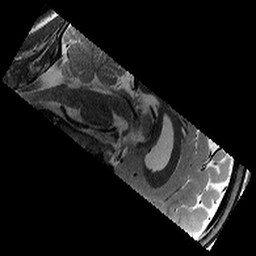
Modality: T2w
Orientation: sagittal
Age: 11
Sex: male
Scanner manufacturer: siemens
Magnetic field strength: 3 T
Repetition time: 9.23 s
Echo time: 0.067 s